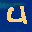
Label: 4